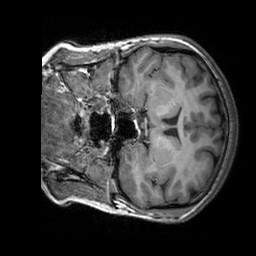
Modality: T1w
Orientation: coronal
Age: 25
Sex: female
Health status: healthy
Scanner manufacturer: siemens
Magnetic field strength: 3 T
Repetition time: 2.3 s
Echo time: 0.00303 s